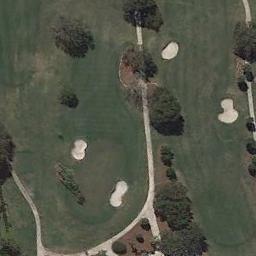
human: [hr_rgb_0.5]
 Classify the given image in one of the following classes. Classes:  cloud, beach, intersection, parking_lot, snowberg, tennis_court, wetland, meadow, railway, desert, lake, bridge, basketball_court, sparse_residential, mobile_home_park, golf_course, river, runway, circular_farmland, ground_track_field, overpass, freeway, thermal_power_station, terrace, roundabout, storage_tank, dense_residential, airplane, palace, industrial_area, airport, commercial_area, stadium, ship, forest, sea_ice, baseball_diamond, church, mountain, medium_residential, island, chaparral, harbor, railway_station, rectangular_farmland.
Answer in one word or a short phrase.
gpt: golf_course